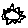
Label: sun